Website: ulta-beauty
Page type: customer-info-address
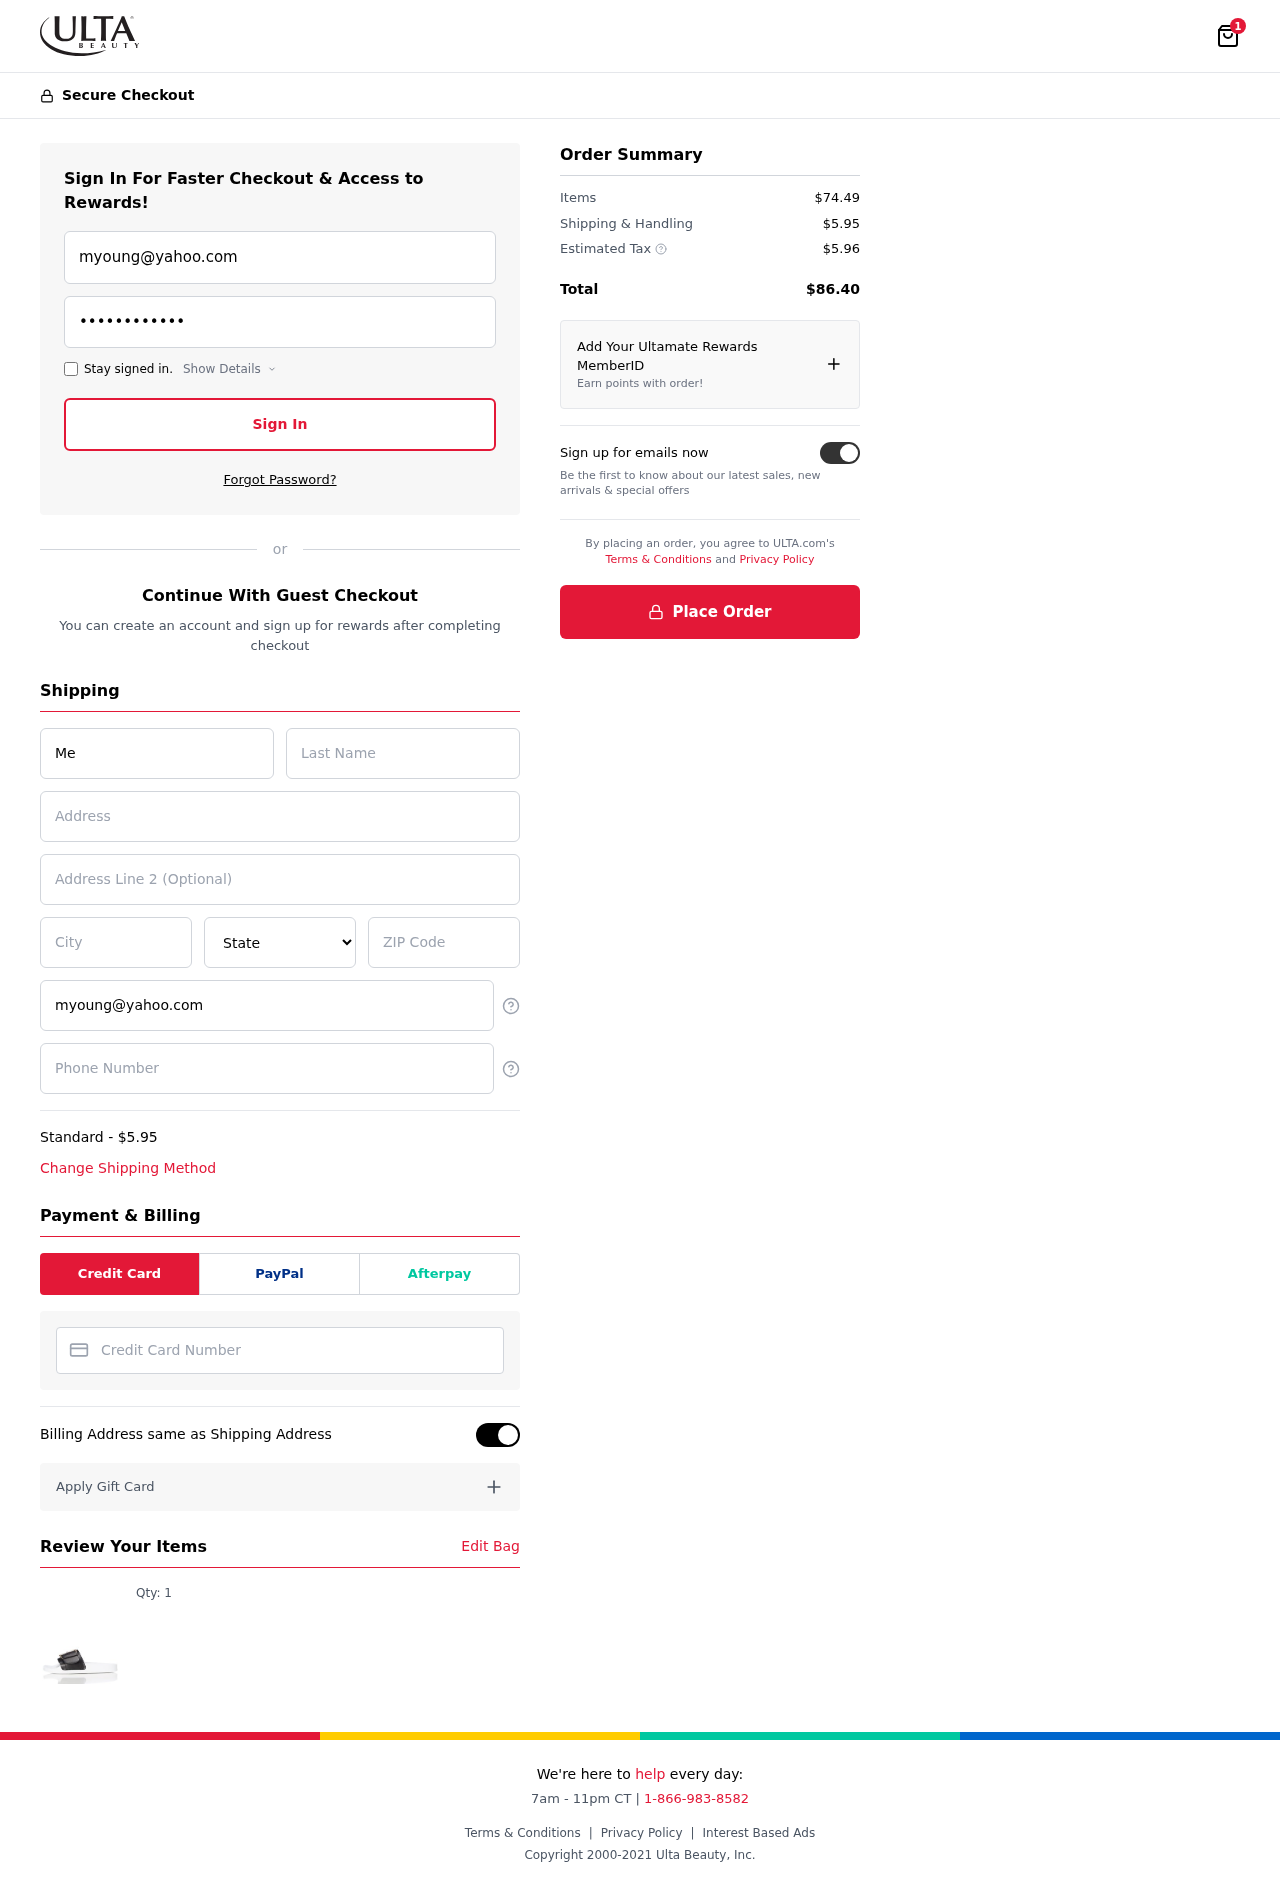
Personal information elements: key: PII_CARD_NUMBER
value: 2298 0534 8376 5794
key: PII_CITY
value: Andersonview
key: PII_EMAIL
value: myoung@yahoo.com
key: PII_FIRSTNAME
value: Melvin
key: PII_LASTNAME
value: Young
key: PII_PHONE
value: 7756432393
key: PII_POSTCODE
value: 32654
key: PII_STATE
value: Kentucky
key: PII_STREET
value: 849 Andrew Forge
Product elements: key: PRODUCT1_QUANTITY
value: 1
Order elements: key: ORDER_NUM_ITEMS
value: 1
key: ORDER_SHIPPING_COST
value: $5.95
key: ORDER_ITEMS_TOTAL
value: $74.49
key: ORDER_SHIPPING_COST2
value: $5.95
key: ORDER_TAX
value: $5.96
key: ORDER_TOTAL
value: $86.40